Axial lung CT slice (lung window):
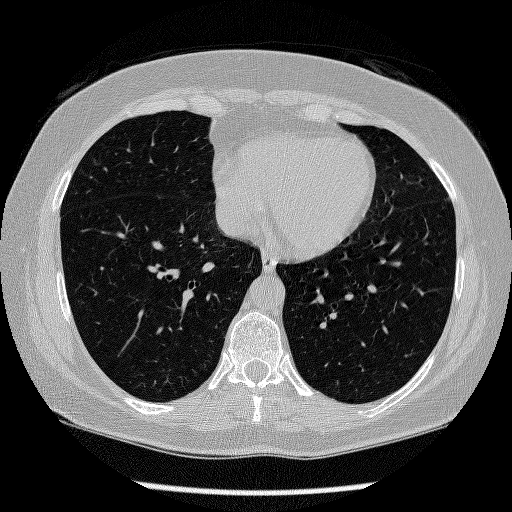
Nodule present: no